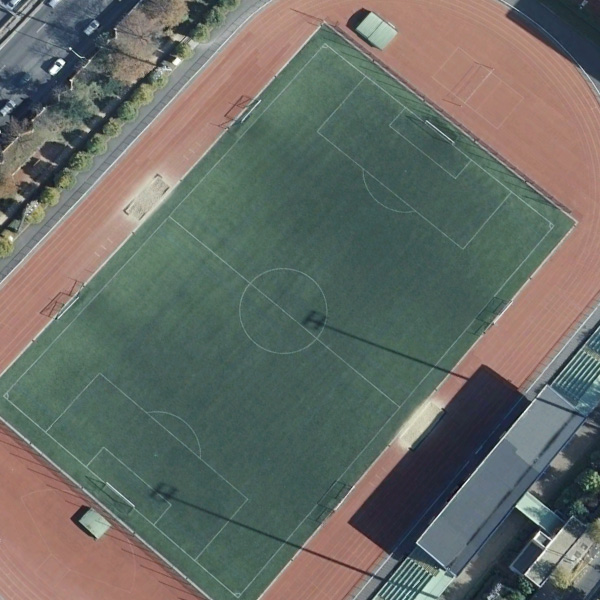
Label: Playground